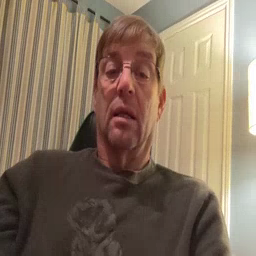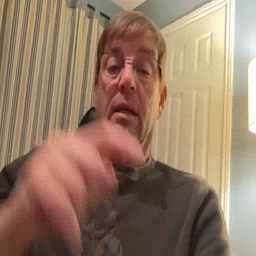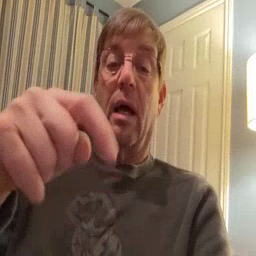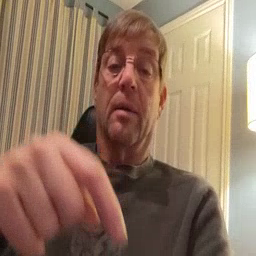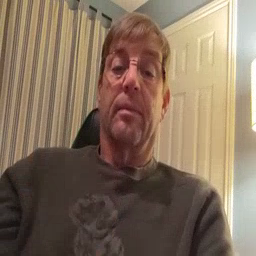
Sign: time